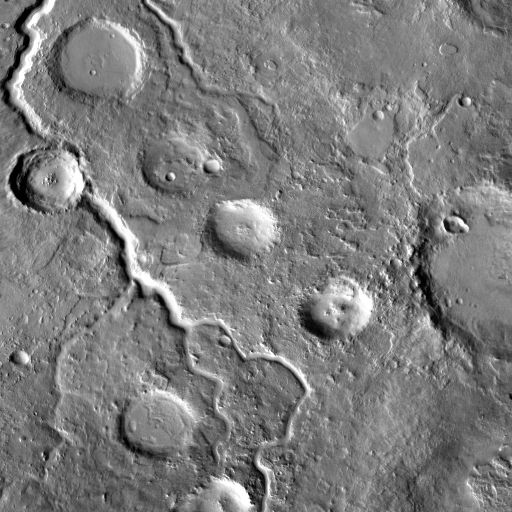
Crater classes present: Background, Other